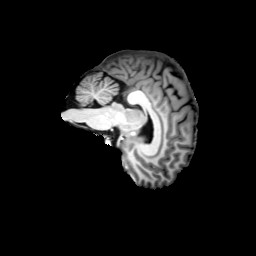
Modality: T1w
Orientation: sagittal
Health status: ill
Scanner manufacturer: siemens
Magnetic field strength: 3 T
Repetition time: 2 s
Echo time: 0.00303 s